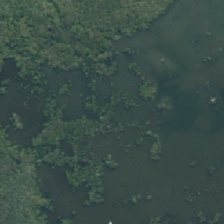
Land cover: lake_pond